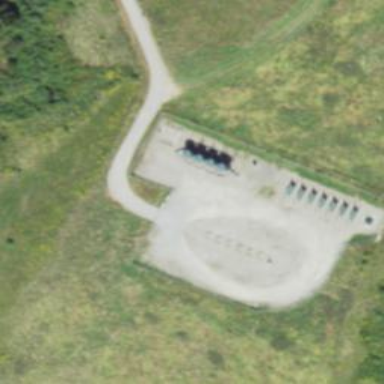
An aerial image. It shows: Storage tank with man-made structure.